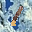
Label: 1